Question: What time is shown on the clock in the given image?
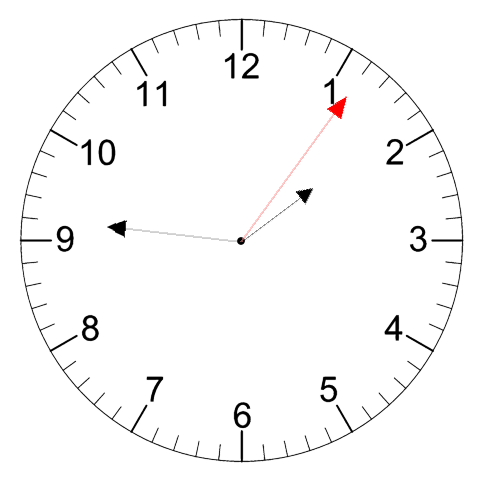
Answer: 01:46:06